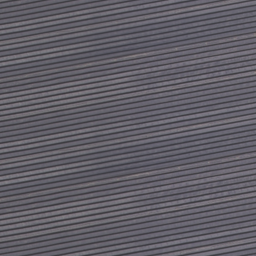
Label: agricultural